Question: I am trying to create a table like this:

Here's my code which is not working:
'''
proc tabulate data=temp out = t1;
class age gender ethnic height TRT TREATGR;
table ethnic * (N) gender * (N) age * (n mean median min max) height * (n mean median min max),
TREATGR*TRT*N;
run;
'''
Here's the log:
127 proc tabulate data=temp out = t1;
128 class age gender ethnic height TRT TREATGR;
129 table ethnic * (N) gender * (N) age * (n mean median min max) height * (n mean median min
129! max),
130 TREATGRN;
131 run;
ERROR: There are multiple statistics associated with a single table cell in the following nesting :
ETHNIC * N * TREATGR * TRT * N.
ERROR: There are multiple statistics associated with a single table cell in the following nesting :
GENDER * N * TREATGR * TRT * N.
ERROR: There are multiple statistics associated with a single table cell in the following nesting :
AGE * N * TREATGR * TRT * N.
ERROR: Statistic other than N was requested without analysis variable in the following nesting : AGE
* Mean * TREATGR * TRT * N.
ERROR: Statistic other than N was requested without analysis variable in the following nesting : AGE
* Median * TREATGR * TRT * N.
ERROR: Statistic other than N was requested without analysis variable in the following nesting : AGE
* Min * TREATGR * TRT * N.
ERROR: Statistic other than N was requested without analysis variable in the following nesting : AGE
* Max * TREATGR * TRT * N.
ERROR: There are multiple statistics associated with a single table cell in the following nesting :
HEIGHT * N * TREATGR * TRT * N.
ERROR: Statistic other than N was requested without analysis variable in the following nesting :
HEIGHT * Mean * TREATGR * TRT * N.
ERROR: Statistic other than N was requested without analysis variable in the following nesting :
HEIGHT * Median * TREATGR * TRT * N.
ERROR: Statistic other than N was requested without analysis variable in the following nesting :
HEIGHT * Min * TREATGR * TRT * N.
ERROR: Statistic other than N was requested without analysis variable in the following nesting :
HEIGHT * Max * TREATGR * TRT * N.
NOTE: The SAS System stopped processing this step because of errors.
WARNING: The data set WORK.T1 may be incomplete. When this step was stopped there were 0
observations and 0 variables.
WARNING: Data set WORK.T1 was not replaced because this step was stopped.
NOTE: PROCEDURE TABULATE used (Total process time):
real time 0.01 seconds
cpu time 0.01 seconds
But this works
'''
proc tabulate data=temp out = t1;
class age gender ethnic height TRT TREATGR;
table ethnic gender age height ,
TREATGR*TRT*N;
run;
'''
But it lits all the age and heights.
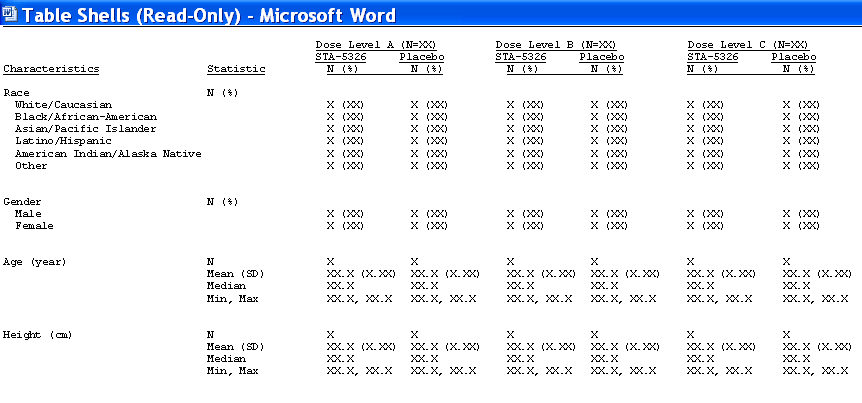
Answer: CLASS variables are only used for 'cuts' of the data, ie, what defines the rows/columns. If you want mean/median/etc., ie the contents of the 'middle' of the table, then you have two choices:
- - 'var'
Class variables can also be analysis variables, but they have to be declared as such (and it often doesn't do exactly what you want due to the interaction between class and analysis variables).
In your case, 'age' and 'height' are clearly not intended to be classification variables; they're analysis variables. You're not getting counts for each unique value, but summary statistics.
To your larger problem, you are missing something fundamental about 'PROC TABULATE' tables that's too long to go into here; go read some tutorials. At minimum, you're confused about how rows, columns, and interactions work; all those '*' lead to a very different table than you're looking for. Space separates things concatenated together on the same axis, while comma separates rows from columns, and asterisk nests inside a dimension. So leaving aside the other issues, you need something like
'''
table (race gender age height)*(n pctn),treatgr;
'''
Order is (table/page),(row),(col).
To get the mean/median, I don't think you can do exactly that; but if you could, it would be something like
'''
table (age*mean age*median age*n age*min age*max),treatgr;
'''
An example of a table not too far from yours:
'''
proc tabulate data=sashelp.class;
var height weight;
class sex age;
table age,sex*(n colpctn);
table (height*n height*mean height*median height*min height*max)
(weight*n weight*mean weight*median weight*min weight*max),sex;
run;
'''
That's not perfect, and I suspect it's not possible to do exactly what you want in one TABULATE table (or two like above); you'd have to use PROC REPORT likely to get it to look exactly like that.